Question:
Has anyone else experienced this lately?
I can't add a distribution Provisioning Profile that is active.
It stays refreshing for a long time about 1-hour. I finally refreshed and it was in a status of pending. I tried to create another one and that one went to pending as well.
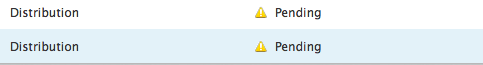
Answer: I just had to wait a longer amount of time and it became active...patience Daniel-son!